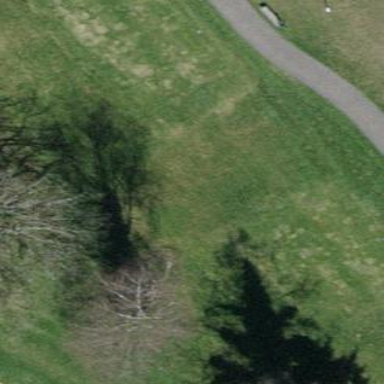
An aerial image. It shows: Grass area designated as golf tee.